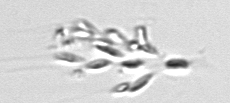
Label: Dinobryon